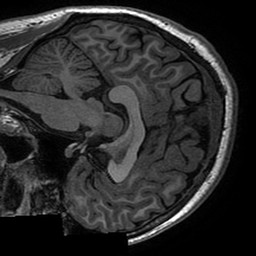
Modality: T1w
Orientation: sagittal
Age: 25
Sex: male
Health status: healthy
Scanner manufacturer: ge
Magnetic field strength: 3 T
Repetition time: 0.006652 s
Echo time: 0.002928 s